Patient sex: M
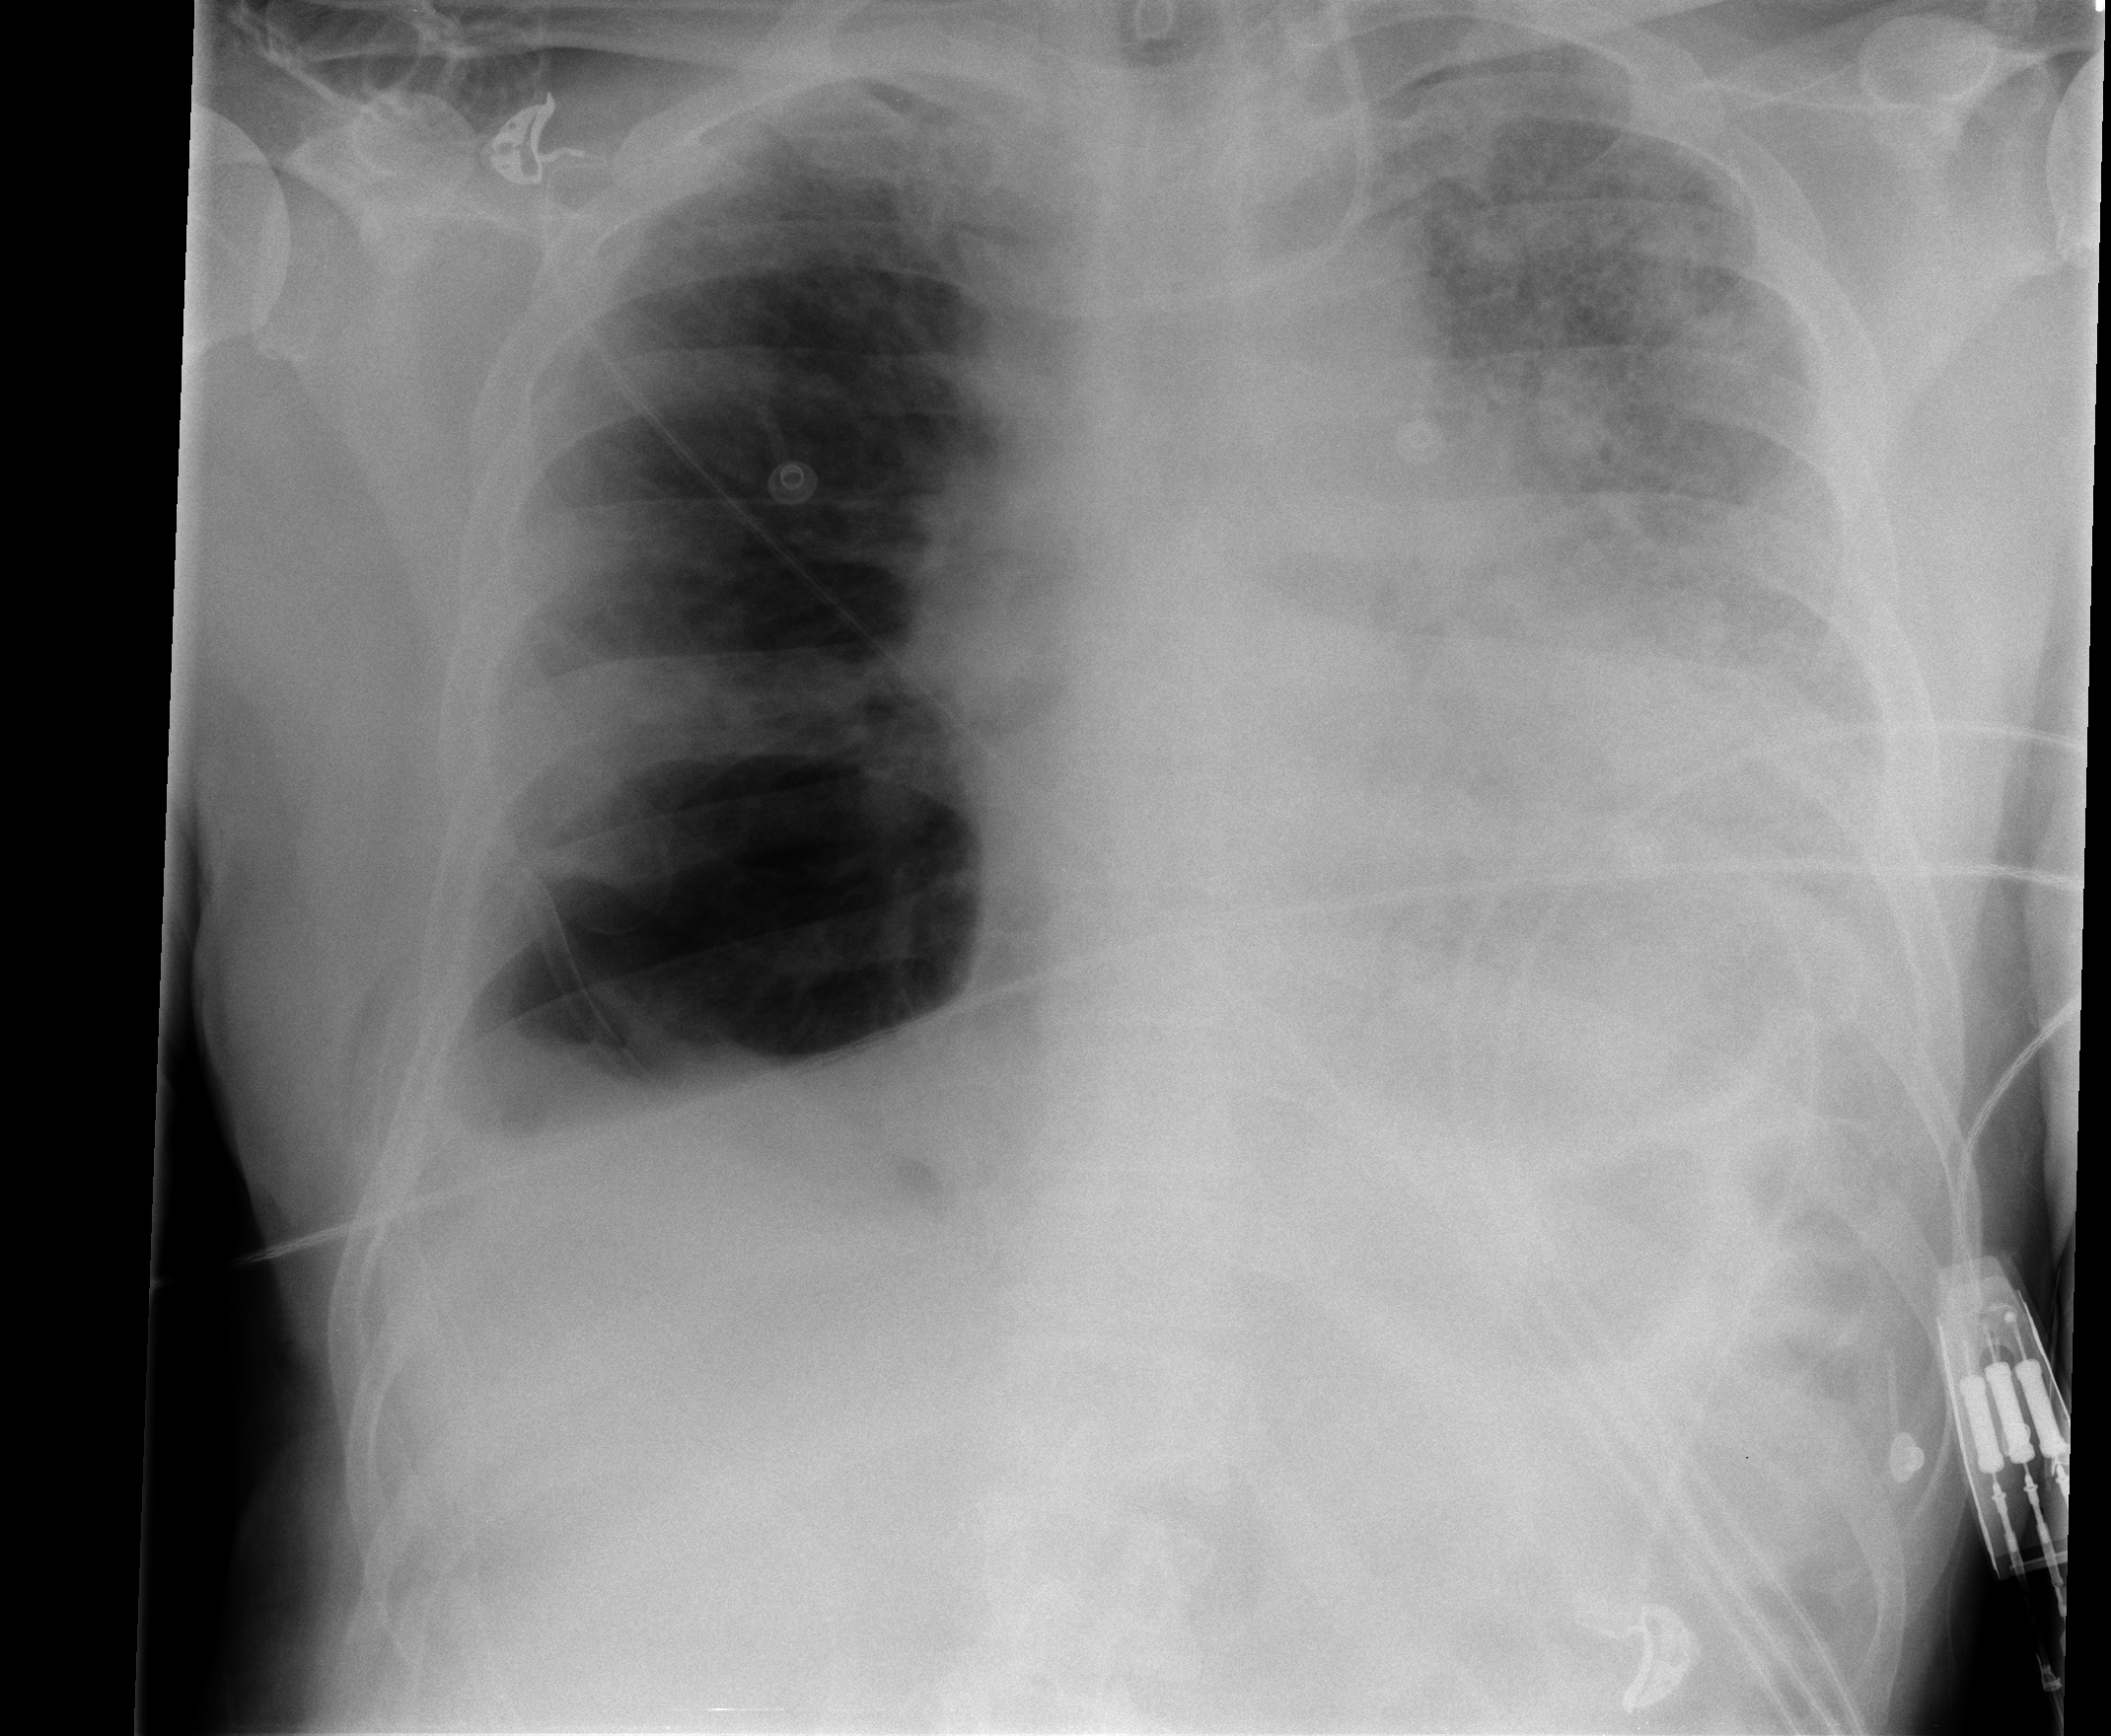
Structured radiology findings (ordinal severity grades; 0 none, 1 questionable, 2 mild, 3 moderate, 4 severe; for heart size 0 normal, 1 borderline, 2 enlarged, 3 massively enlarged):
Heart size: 2
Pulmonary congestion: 1
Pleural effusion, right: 2
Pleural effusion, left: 2
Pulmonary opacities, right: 2
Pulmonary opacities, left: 4
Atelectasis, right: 2
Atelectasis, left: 3